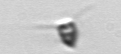
Label: Pyramimonas